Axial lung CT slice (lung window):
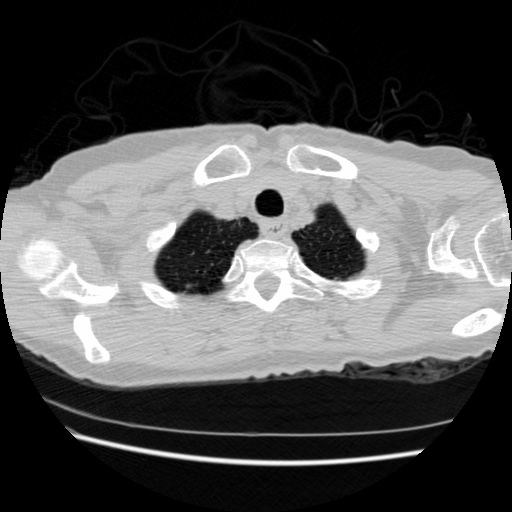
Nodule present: no